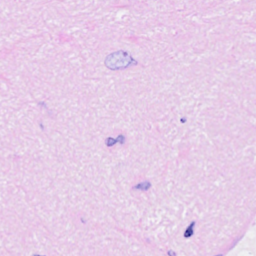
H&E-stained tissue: Breast